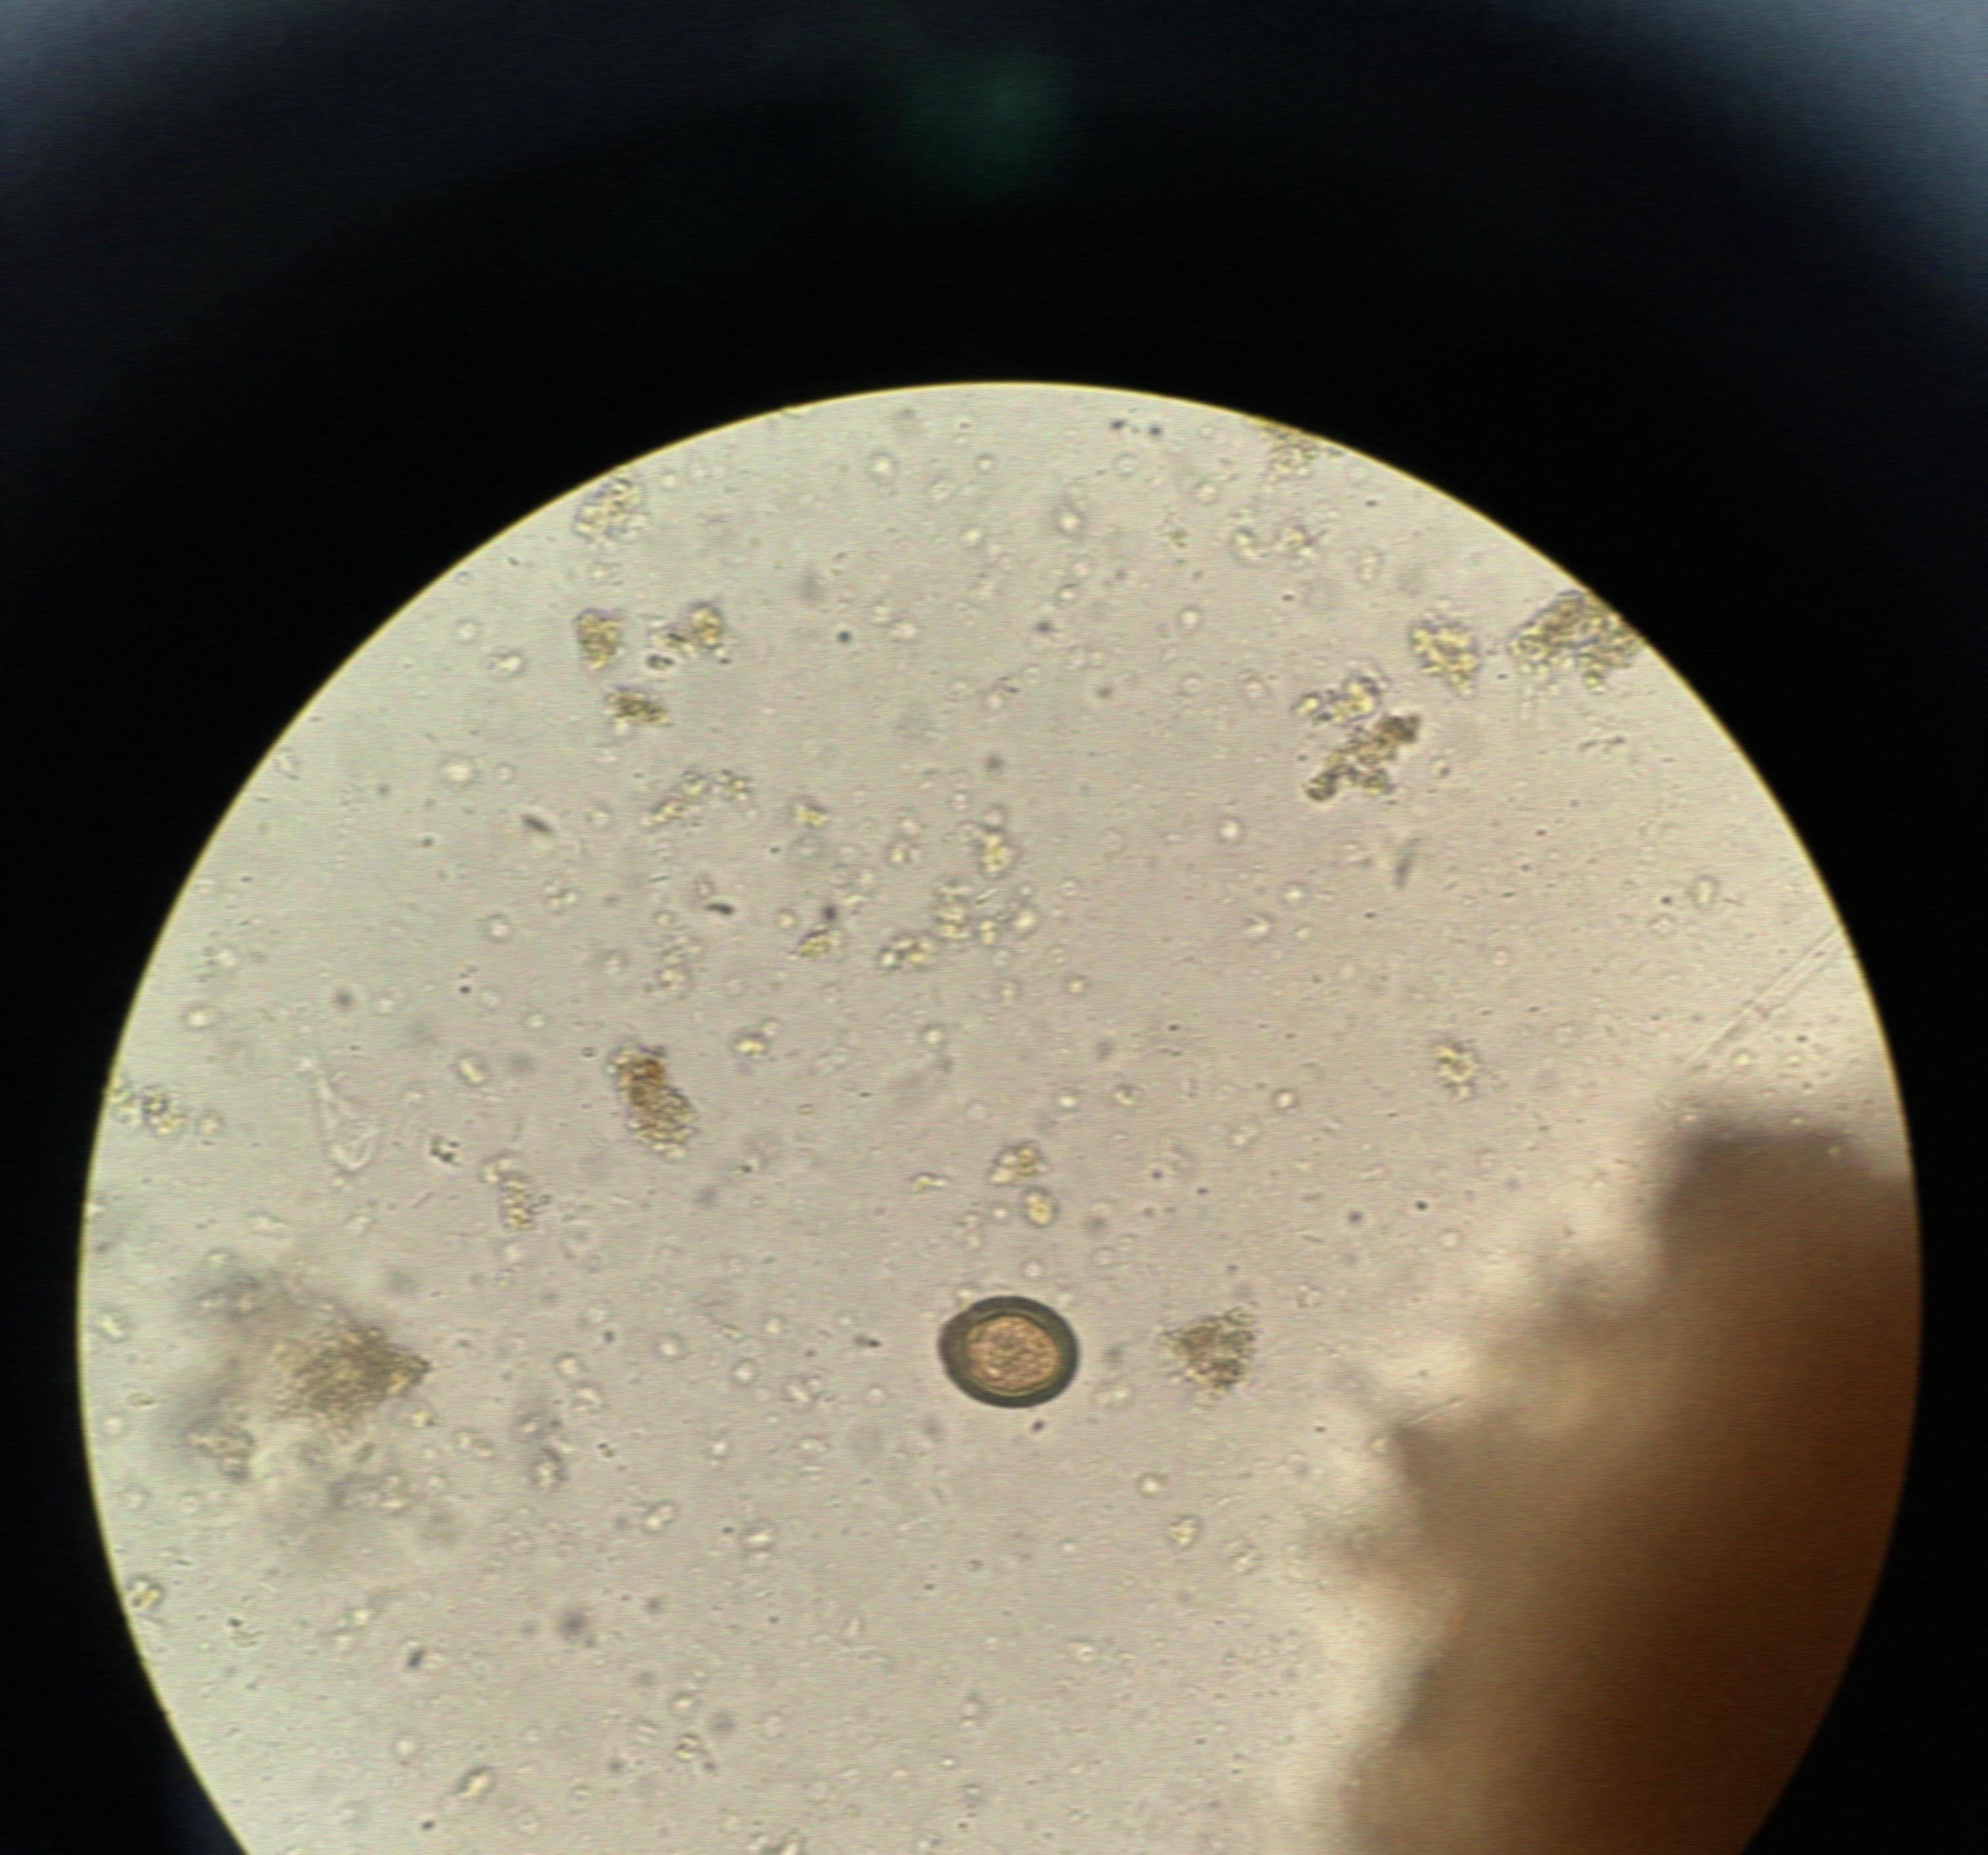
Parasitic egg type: Taenia spp. egg